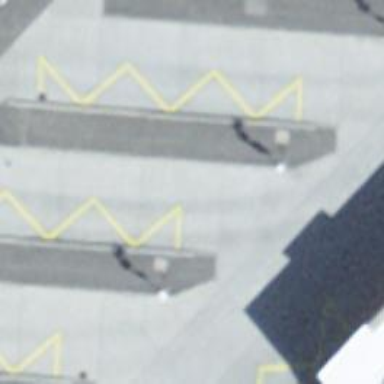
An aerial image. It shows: Bus stop with platform for public transport.